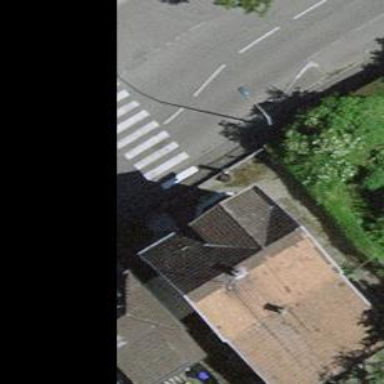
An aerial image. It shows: Unmarked crossing with zebra crossing reference.